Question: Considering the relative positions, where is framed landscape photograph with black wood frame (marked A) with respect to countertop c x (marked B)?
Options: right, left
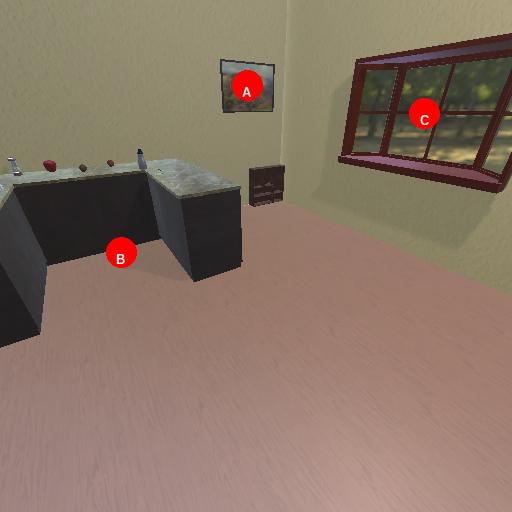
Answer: right